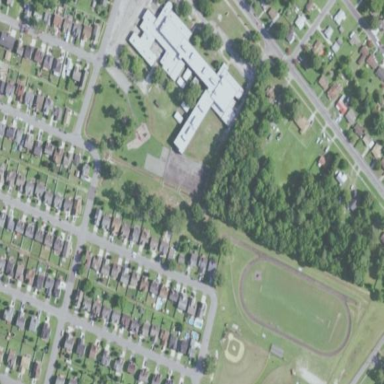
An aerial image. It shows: School building.